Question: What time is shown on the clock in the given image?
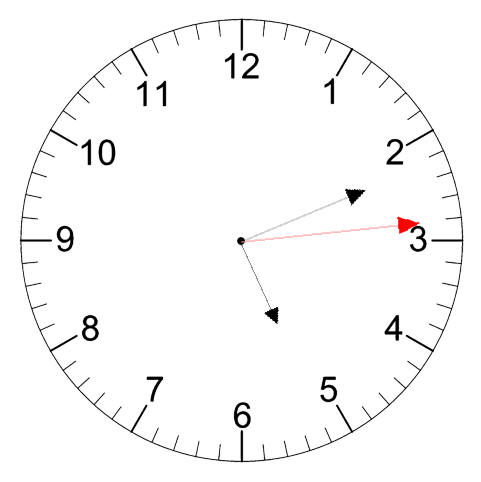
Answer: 05:11:14